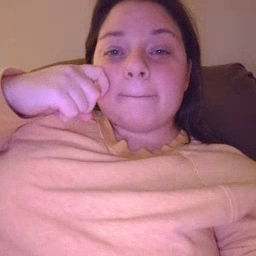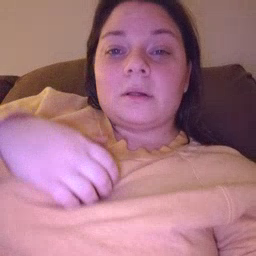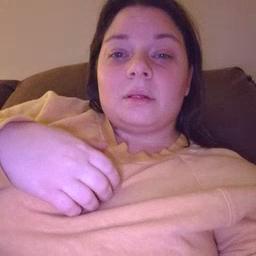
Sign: apple